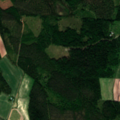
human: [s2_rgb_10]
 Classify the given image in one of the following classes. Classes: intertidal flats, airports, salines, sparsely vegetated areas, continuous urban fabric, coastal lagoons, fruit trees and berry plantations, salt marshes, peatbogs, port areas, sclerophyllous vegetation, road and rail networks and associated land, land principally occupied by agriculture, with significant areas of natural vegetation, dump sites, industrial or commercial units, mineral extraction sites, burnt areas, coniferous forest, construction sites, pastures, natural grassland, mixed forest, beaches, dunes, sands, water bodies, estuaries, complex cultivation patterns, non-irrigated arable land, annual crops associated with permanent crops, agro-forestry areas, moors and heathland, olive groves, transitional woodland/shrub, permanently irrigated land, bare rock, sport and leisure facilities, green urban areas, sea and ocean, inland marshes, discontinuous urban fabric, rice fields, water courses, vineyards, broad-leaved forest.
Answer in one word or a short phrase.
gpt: non-irrigated arable land, coniferous forest, mixed forest, transitional woodland/shrub